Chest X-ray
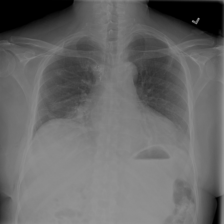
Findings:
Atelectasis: negative
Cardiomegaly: positive
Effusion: positive
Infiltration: negative
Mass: negative
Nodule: negative
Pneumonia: negative
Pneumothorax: negative
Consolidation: negative
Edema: negative
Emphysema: negative
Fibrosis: negative
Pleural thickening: negative
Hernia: negative